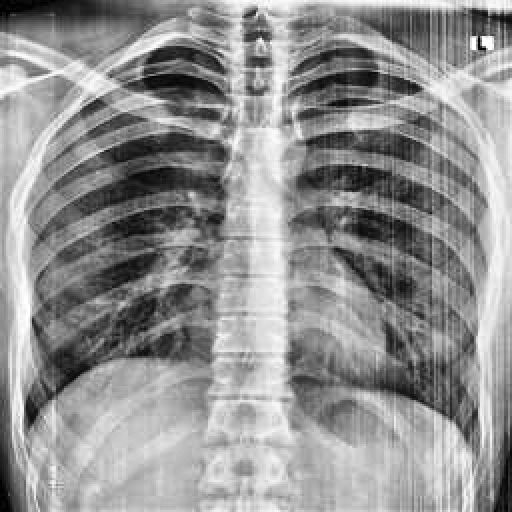
Finding: NORMAL